Milling tool wear sample.
Tool blade image: 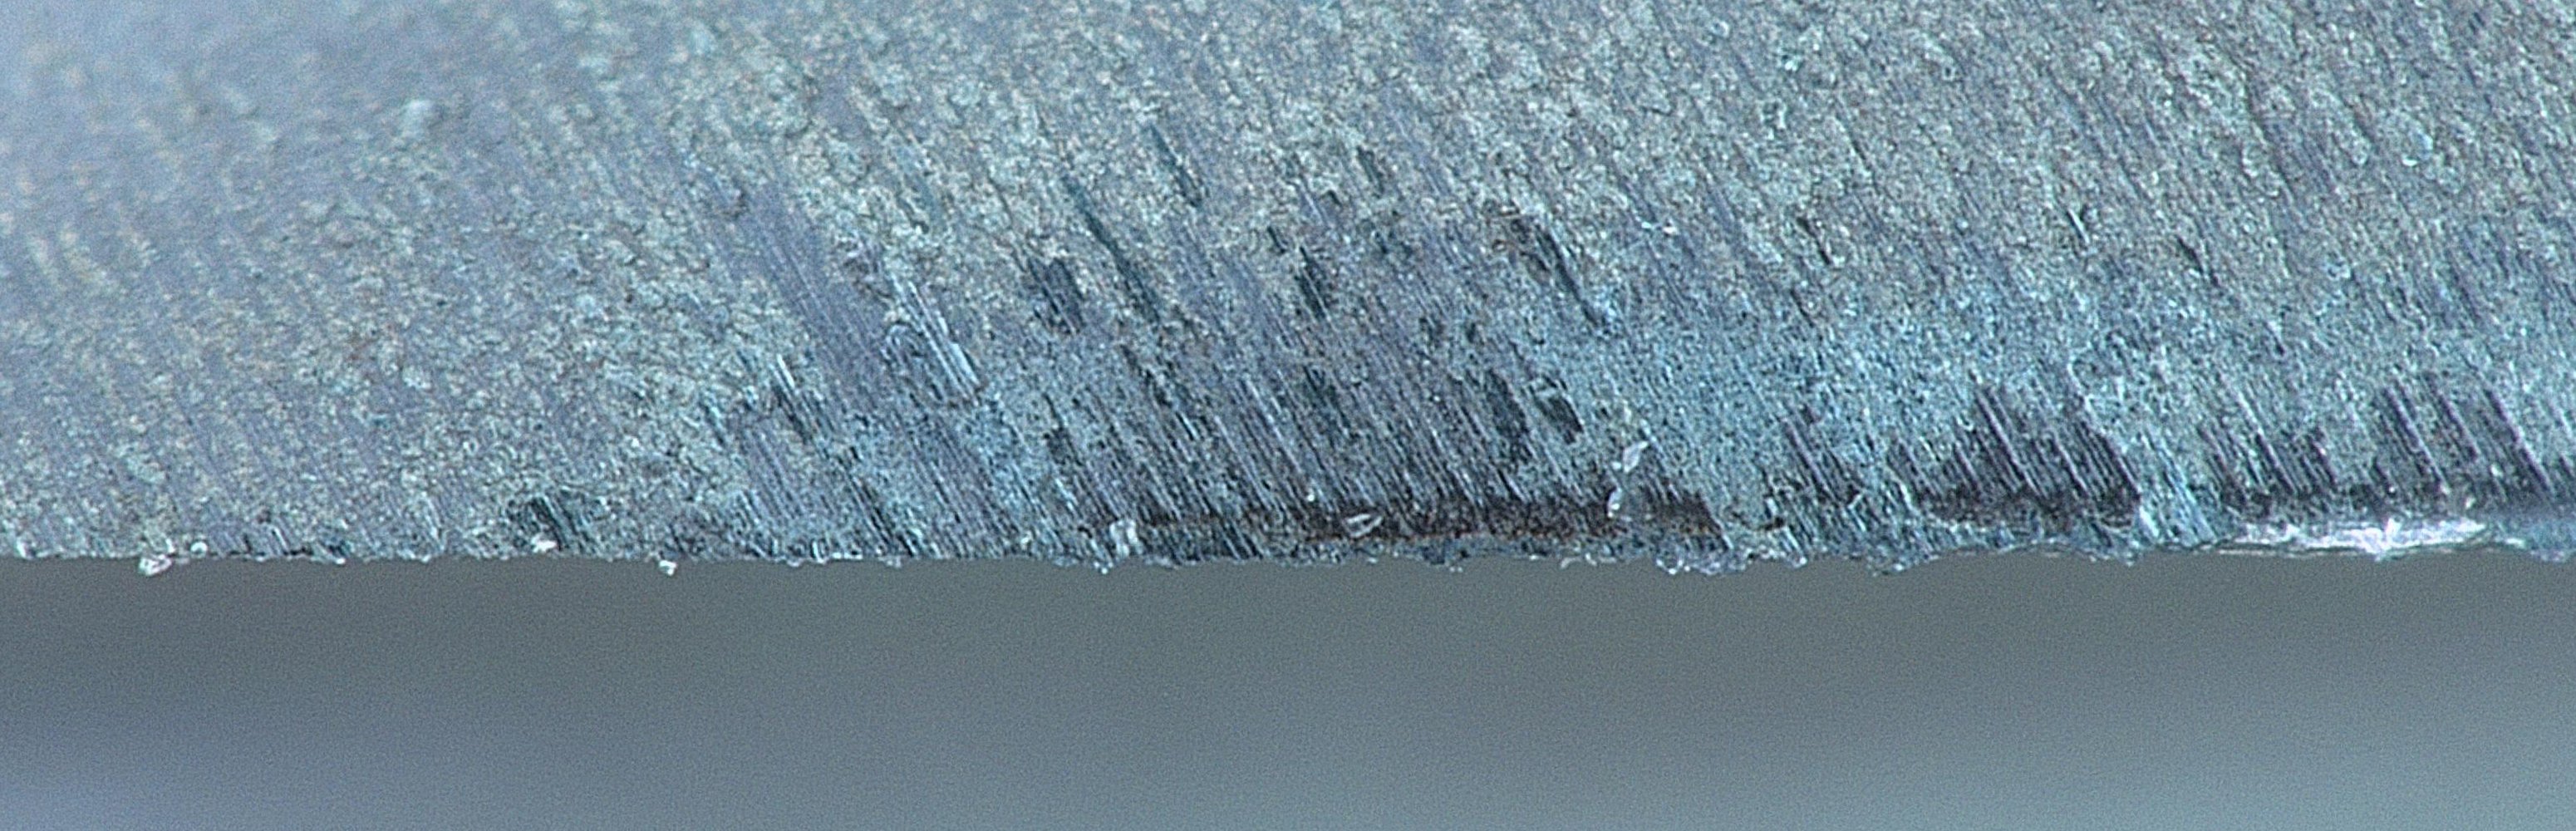
Chip image: 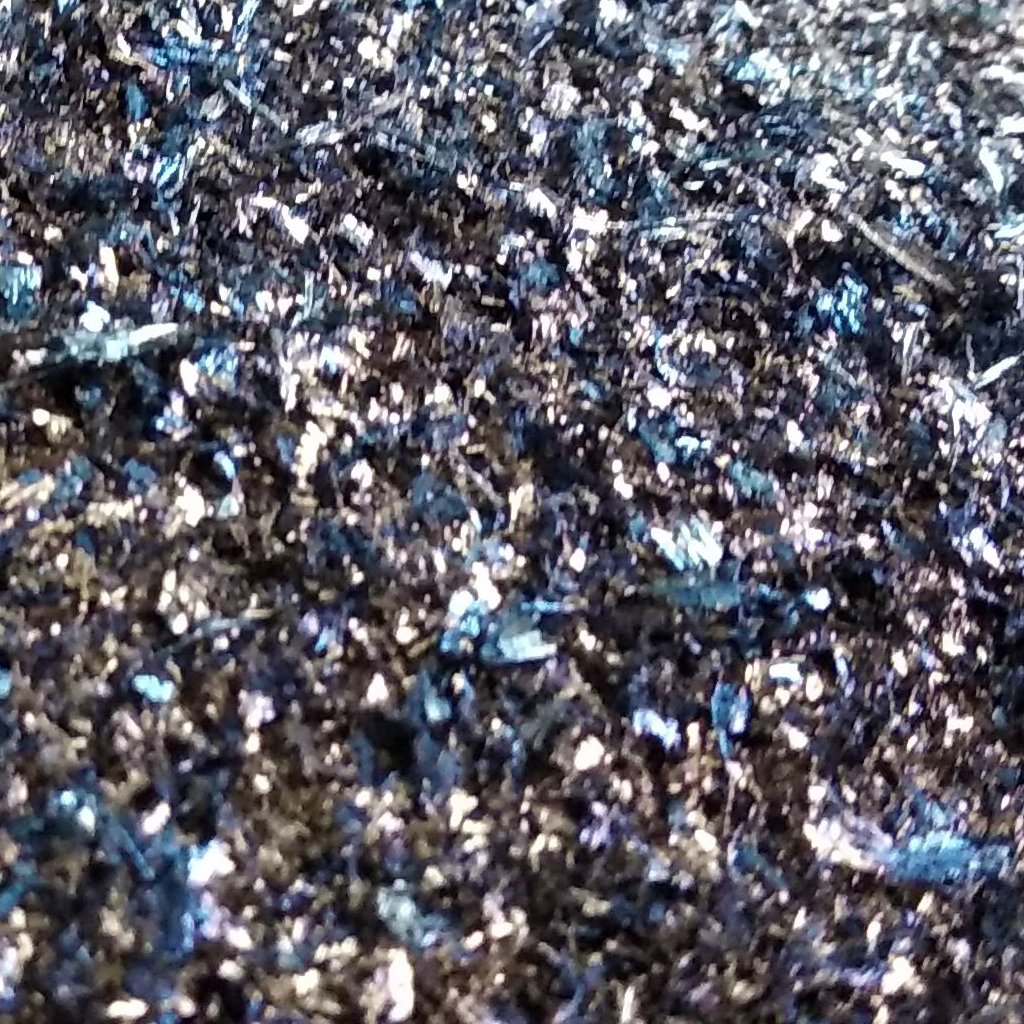
Workpiece image: 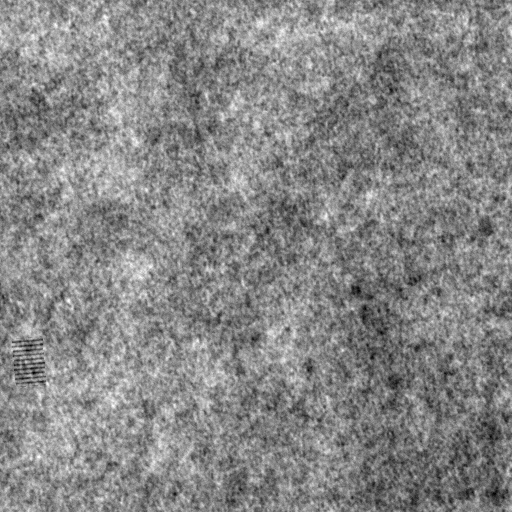
Tool wear state: dulled
Gaps: 0.15
Flank wear: 124.31
Overhang: 23.22
Force-signal Mel-spectrograms (X, Y, Z axes): 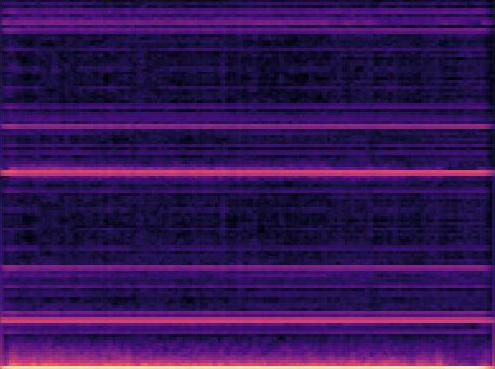 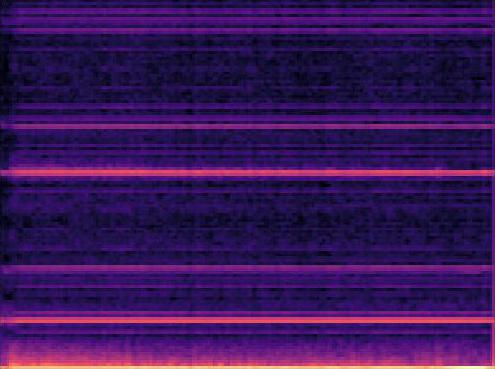 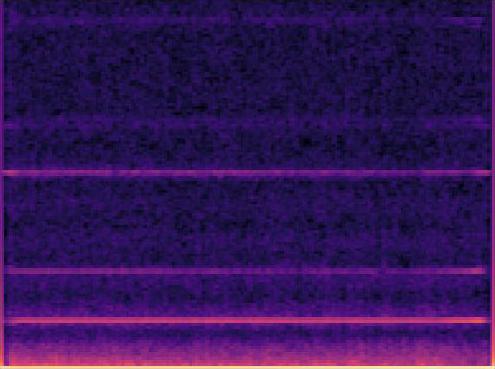
Force-signal scalograms (X, Y, Z axes): 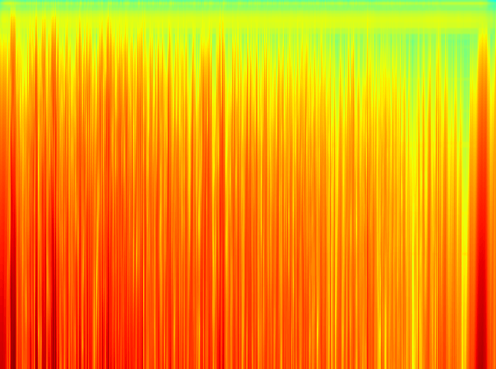 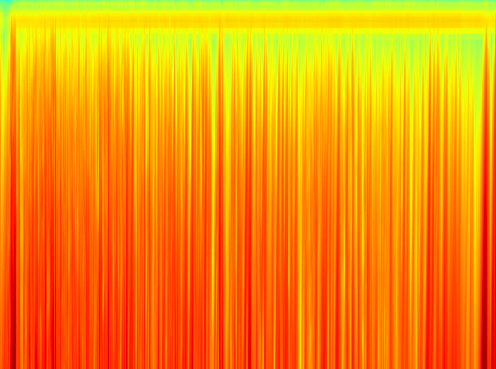 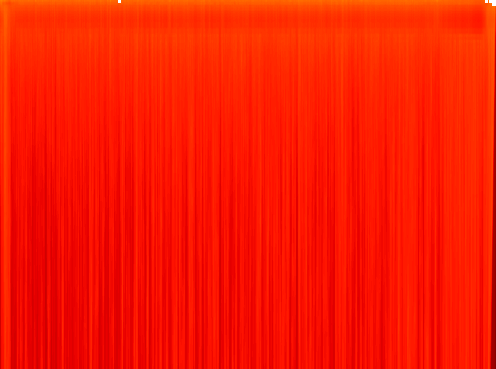
Force phase: accelerated_severe_wear